Chest X-ray. View position: AP
Patient age: 64
Patient sex: M
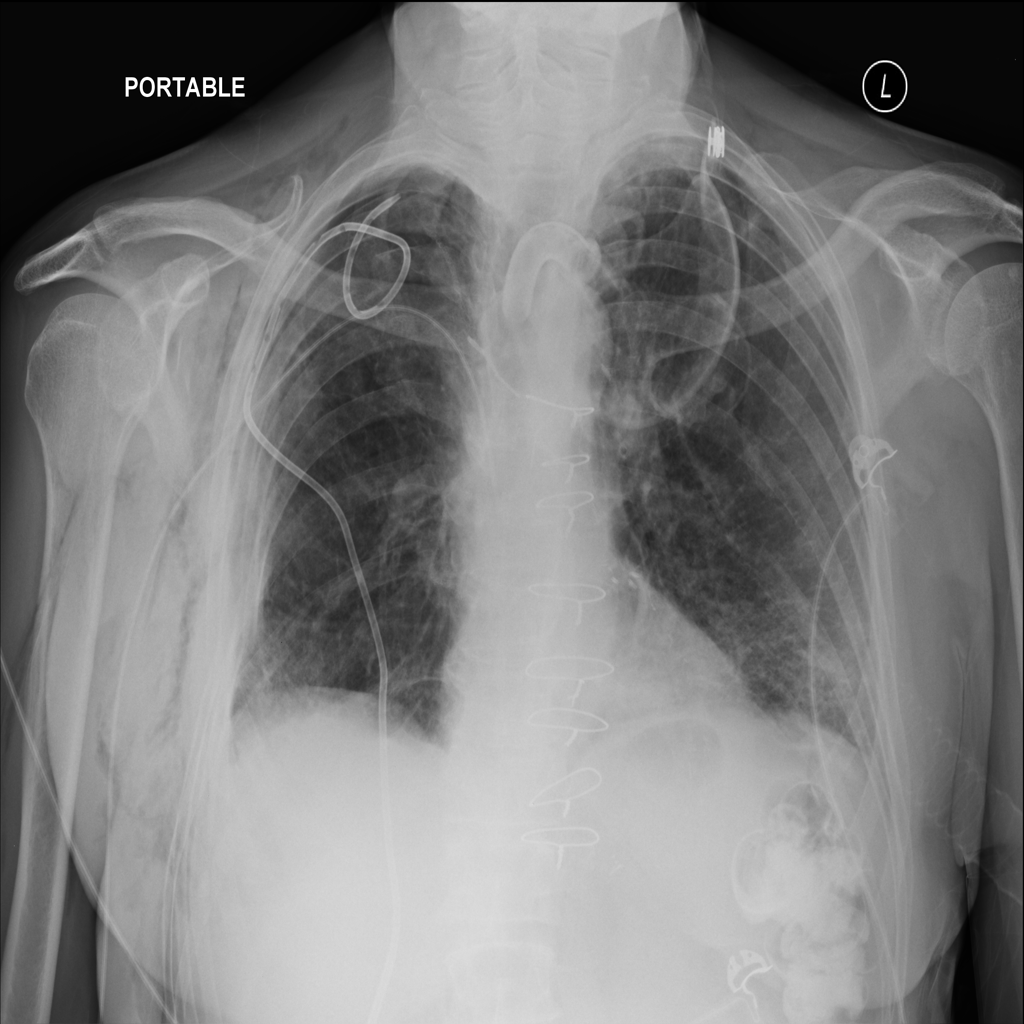
Finding: Pneumothorax